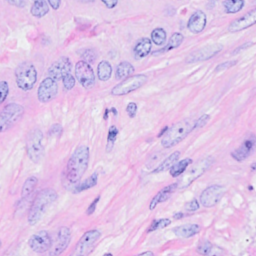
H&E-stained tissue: Breast